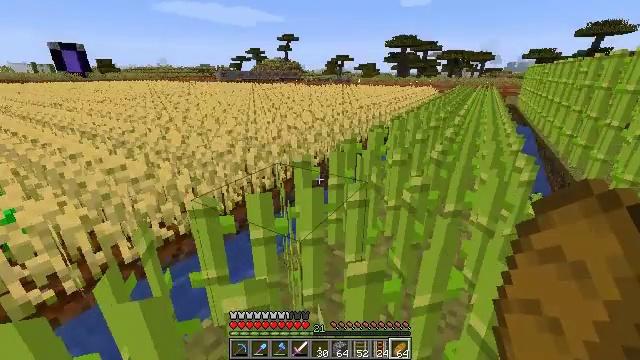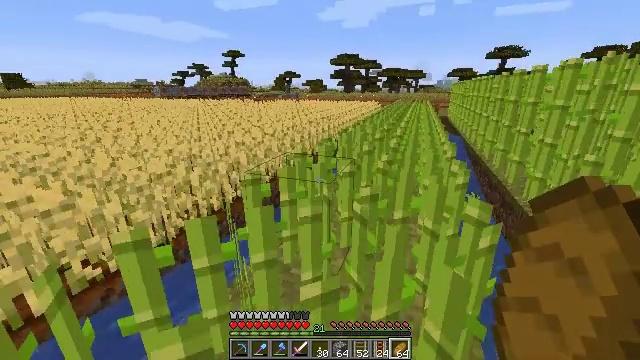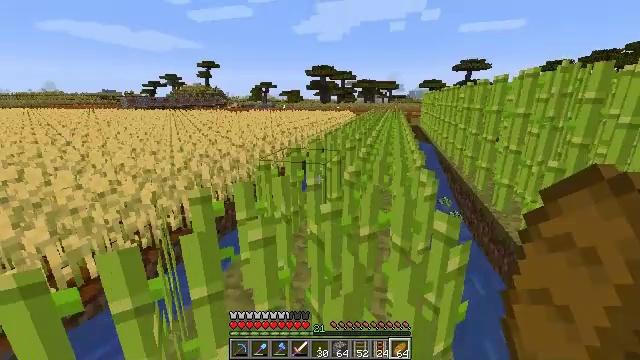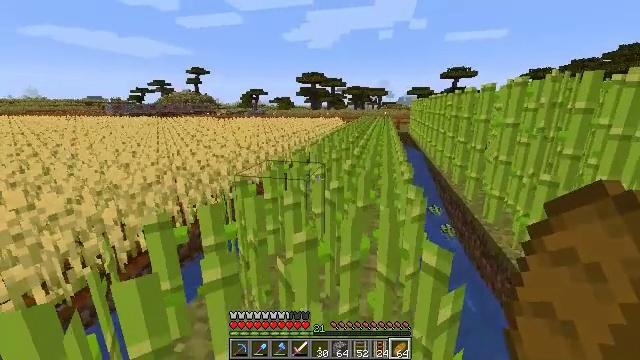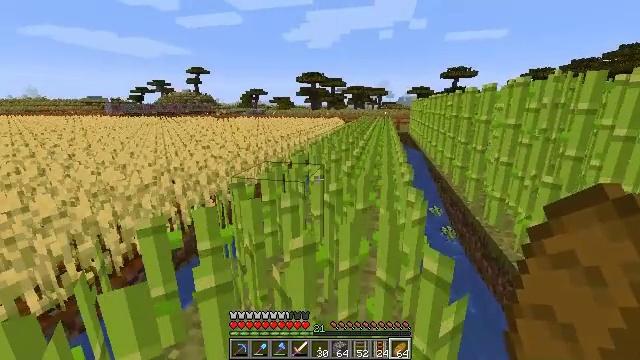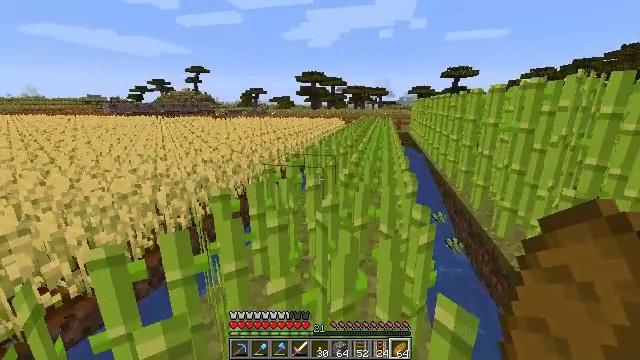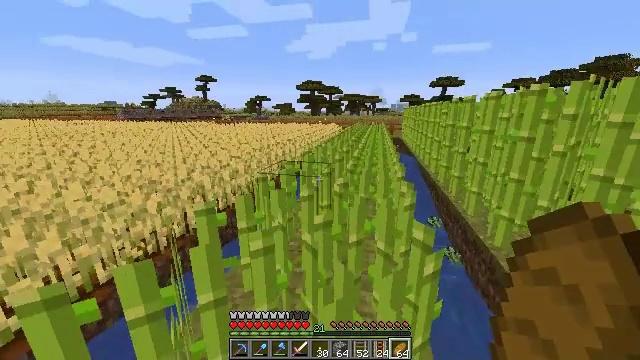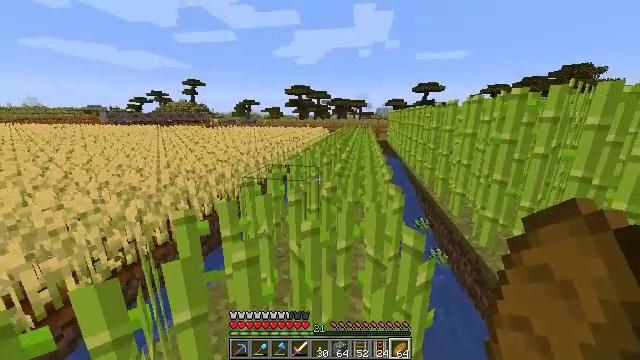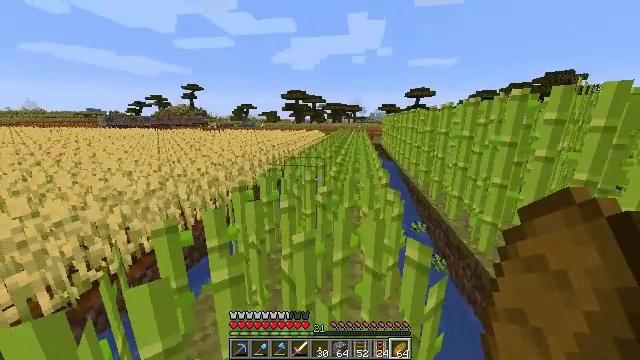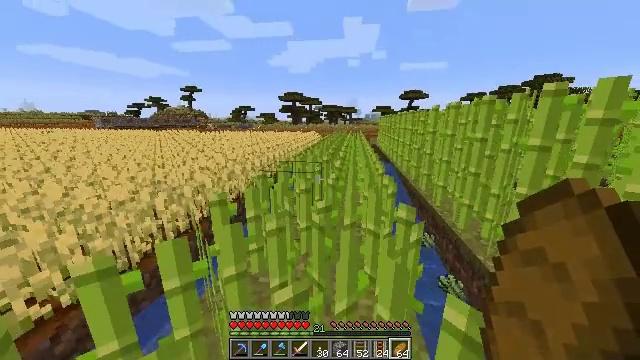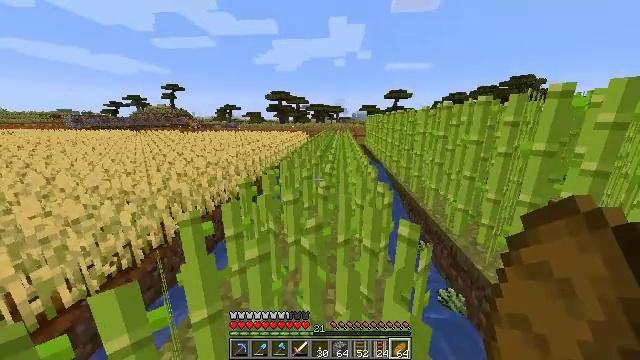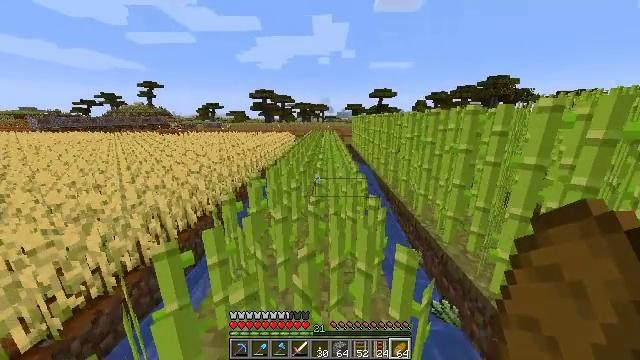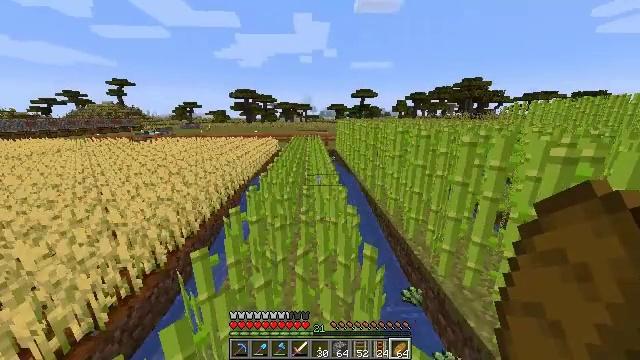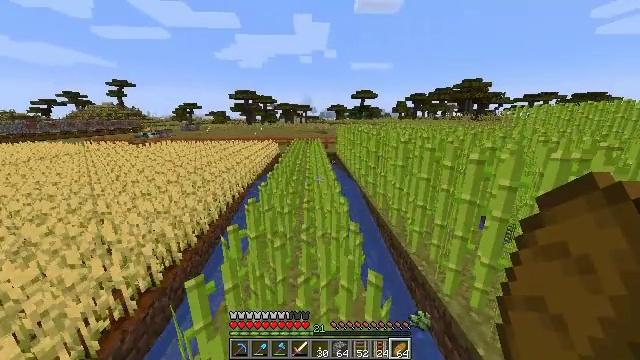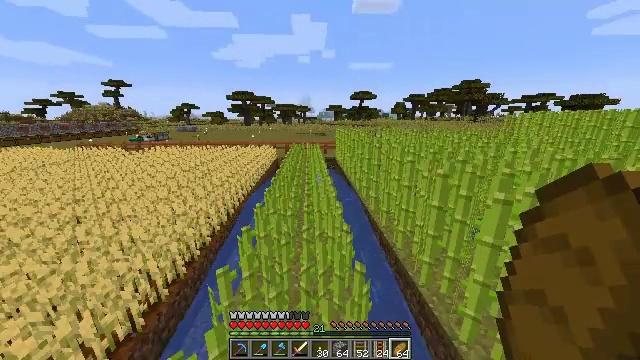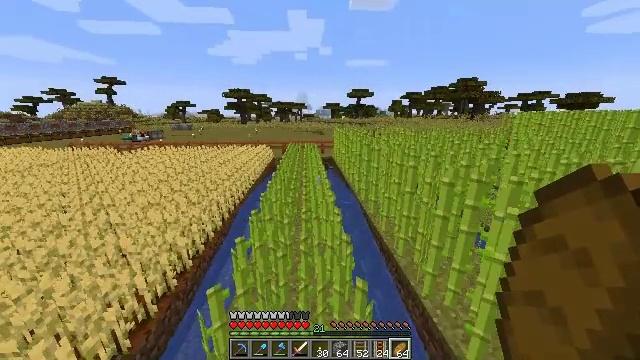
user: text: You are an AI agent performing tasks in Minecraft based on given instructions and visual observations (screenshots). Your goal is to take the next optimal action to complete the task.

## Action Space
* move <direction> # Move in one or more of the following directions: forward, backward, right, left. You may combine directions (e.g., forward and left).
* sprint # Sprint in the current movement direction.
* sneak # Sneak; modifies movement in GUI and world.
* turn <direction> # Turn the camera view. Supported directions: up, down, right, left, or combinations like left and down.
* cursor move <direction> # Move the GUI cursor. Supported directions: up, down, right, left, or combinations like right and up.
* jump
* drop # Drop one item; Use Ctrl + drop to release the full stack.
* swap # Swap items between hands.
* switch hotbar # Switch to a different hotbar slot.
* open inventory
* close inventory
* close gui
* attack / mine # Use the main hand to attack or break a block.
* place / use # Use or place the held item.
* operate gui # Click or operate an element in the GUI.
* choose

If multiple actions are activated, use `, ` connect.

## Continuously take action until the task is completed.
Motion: motion action
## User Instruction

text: Collect sugar cane near water sources.
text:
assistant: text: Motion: move forward and move right, turn right and up
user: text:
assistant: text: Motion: move forward and move right, turn right and up
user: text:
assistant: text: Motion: move forward, turn right and up
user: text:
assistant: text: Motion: move forward
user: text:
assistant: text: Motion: move forward, sprint
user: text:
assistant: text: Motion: move forward, sprint
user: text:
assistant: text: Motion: move forward, sprint, turn right
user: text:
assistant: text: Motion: move forward, sprint, turn right
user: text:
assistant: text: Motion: move forward, sprint
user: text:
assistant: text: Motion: move forward, sprint, turn right
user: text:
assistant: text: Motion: move forward, sprint, turn right, jump
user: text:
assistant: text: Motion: move forward, sprint, turn right, jump
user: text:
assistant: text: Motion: move forward, sprint, jump
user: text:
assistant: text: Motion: move forward, sprint, jump
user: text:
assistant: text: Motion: move forward, sprint, jump
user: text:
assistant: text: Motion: move forward, sprint, jump
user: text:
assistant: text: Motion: move forward, sprint, jump
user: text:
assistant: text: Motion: move forward, sprint, jump
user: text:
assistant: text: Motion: move forward, sprint, turn down, jump
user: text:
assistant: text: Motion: move forward, sprint, turn right and down, jump
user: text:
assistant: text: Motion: move forward and move right, sprint, turn right and down
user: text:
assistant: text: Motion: move forward and move right, sprint, turn right and down
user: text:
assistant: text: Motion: move forward and move right, sprint, turn right and down
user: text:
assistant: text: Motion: move forward and move right, turn right and down
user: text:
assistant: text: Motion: move right, turn right and down
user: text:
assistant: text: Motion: move right, turn right and down
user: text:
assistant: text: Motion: move right, turn right
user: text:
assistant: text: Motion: move forward and move right
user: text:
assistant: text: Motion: move forward and move right
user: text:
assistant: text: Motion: move forward and move right